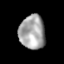
Tissue: lung
Cell type: Epithelial cells
Senescence score: 0.1831
Nuclear area (px): 859
Mean DAPI intensity: 164.558